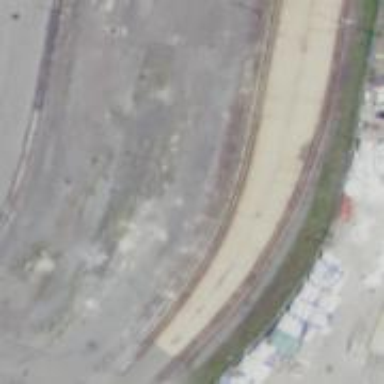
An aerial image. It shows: Railway yard in service.